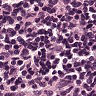
Metastatic tissue present: no